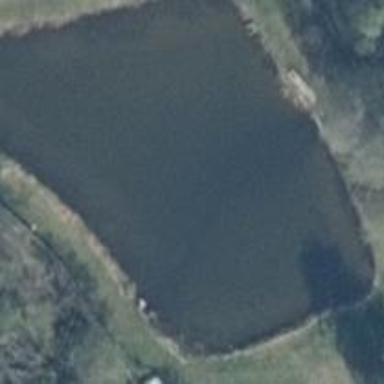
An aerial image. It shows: Peaceful pond surrounded by nature.